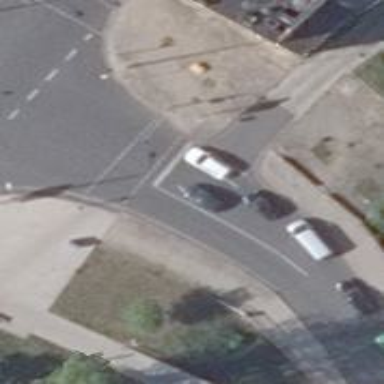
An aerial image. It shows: Road crossing with traffic signals.